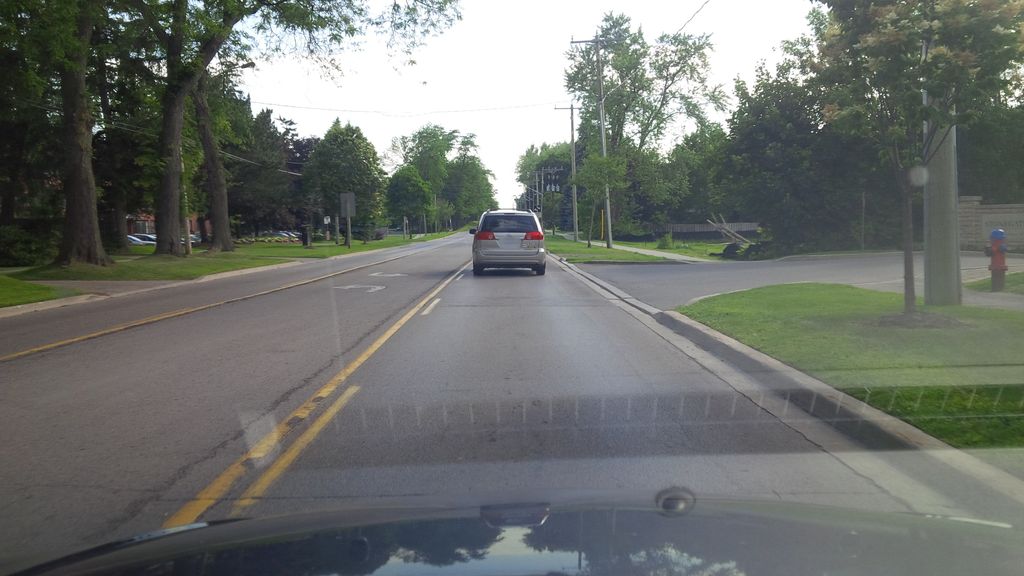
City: hamilton